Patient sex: M
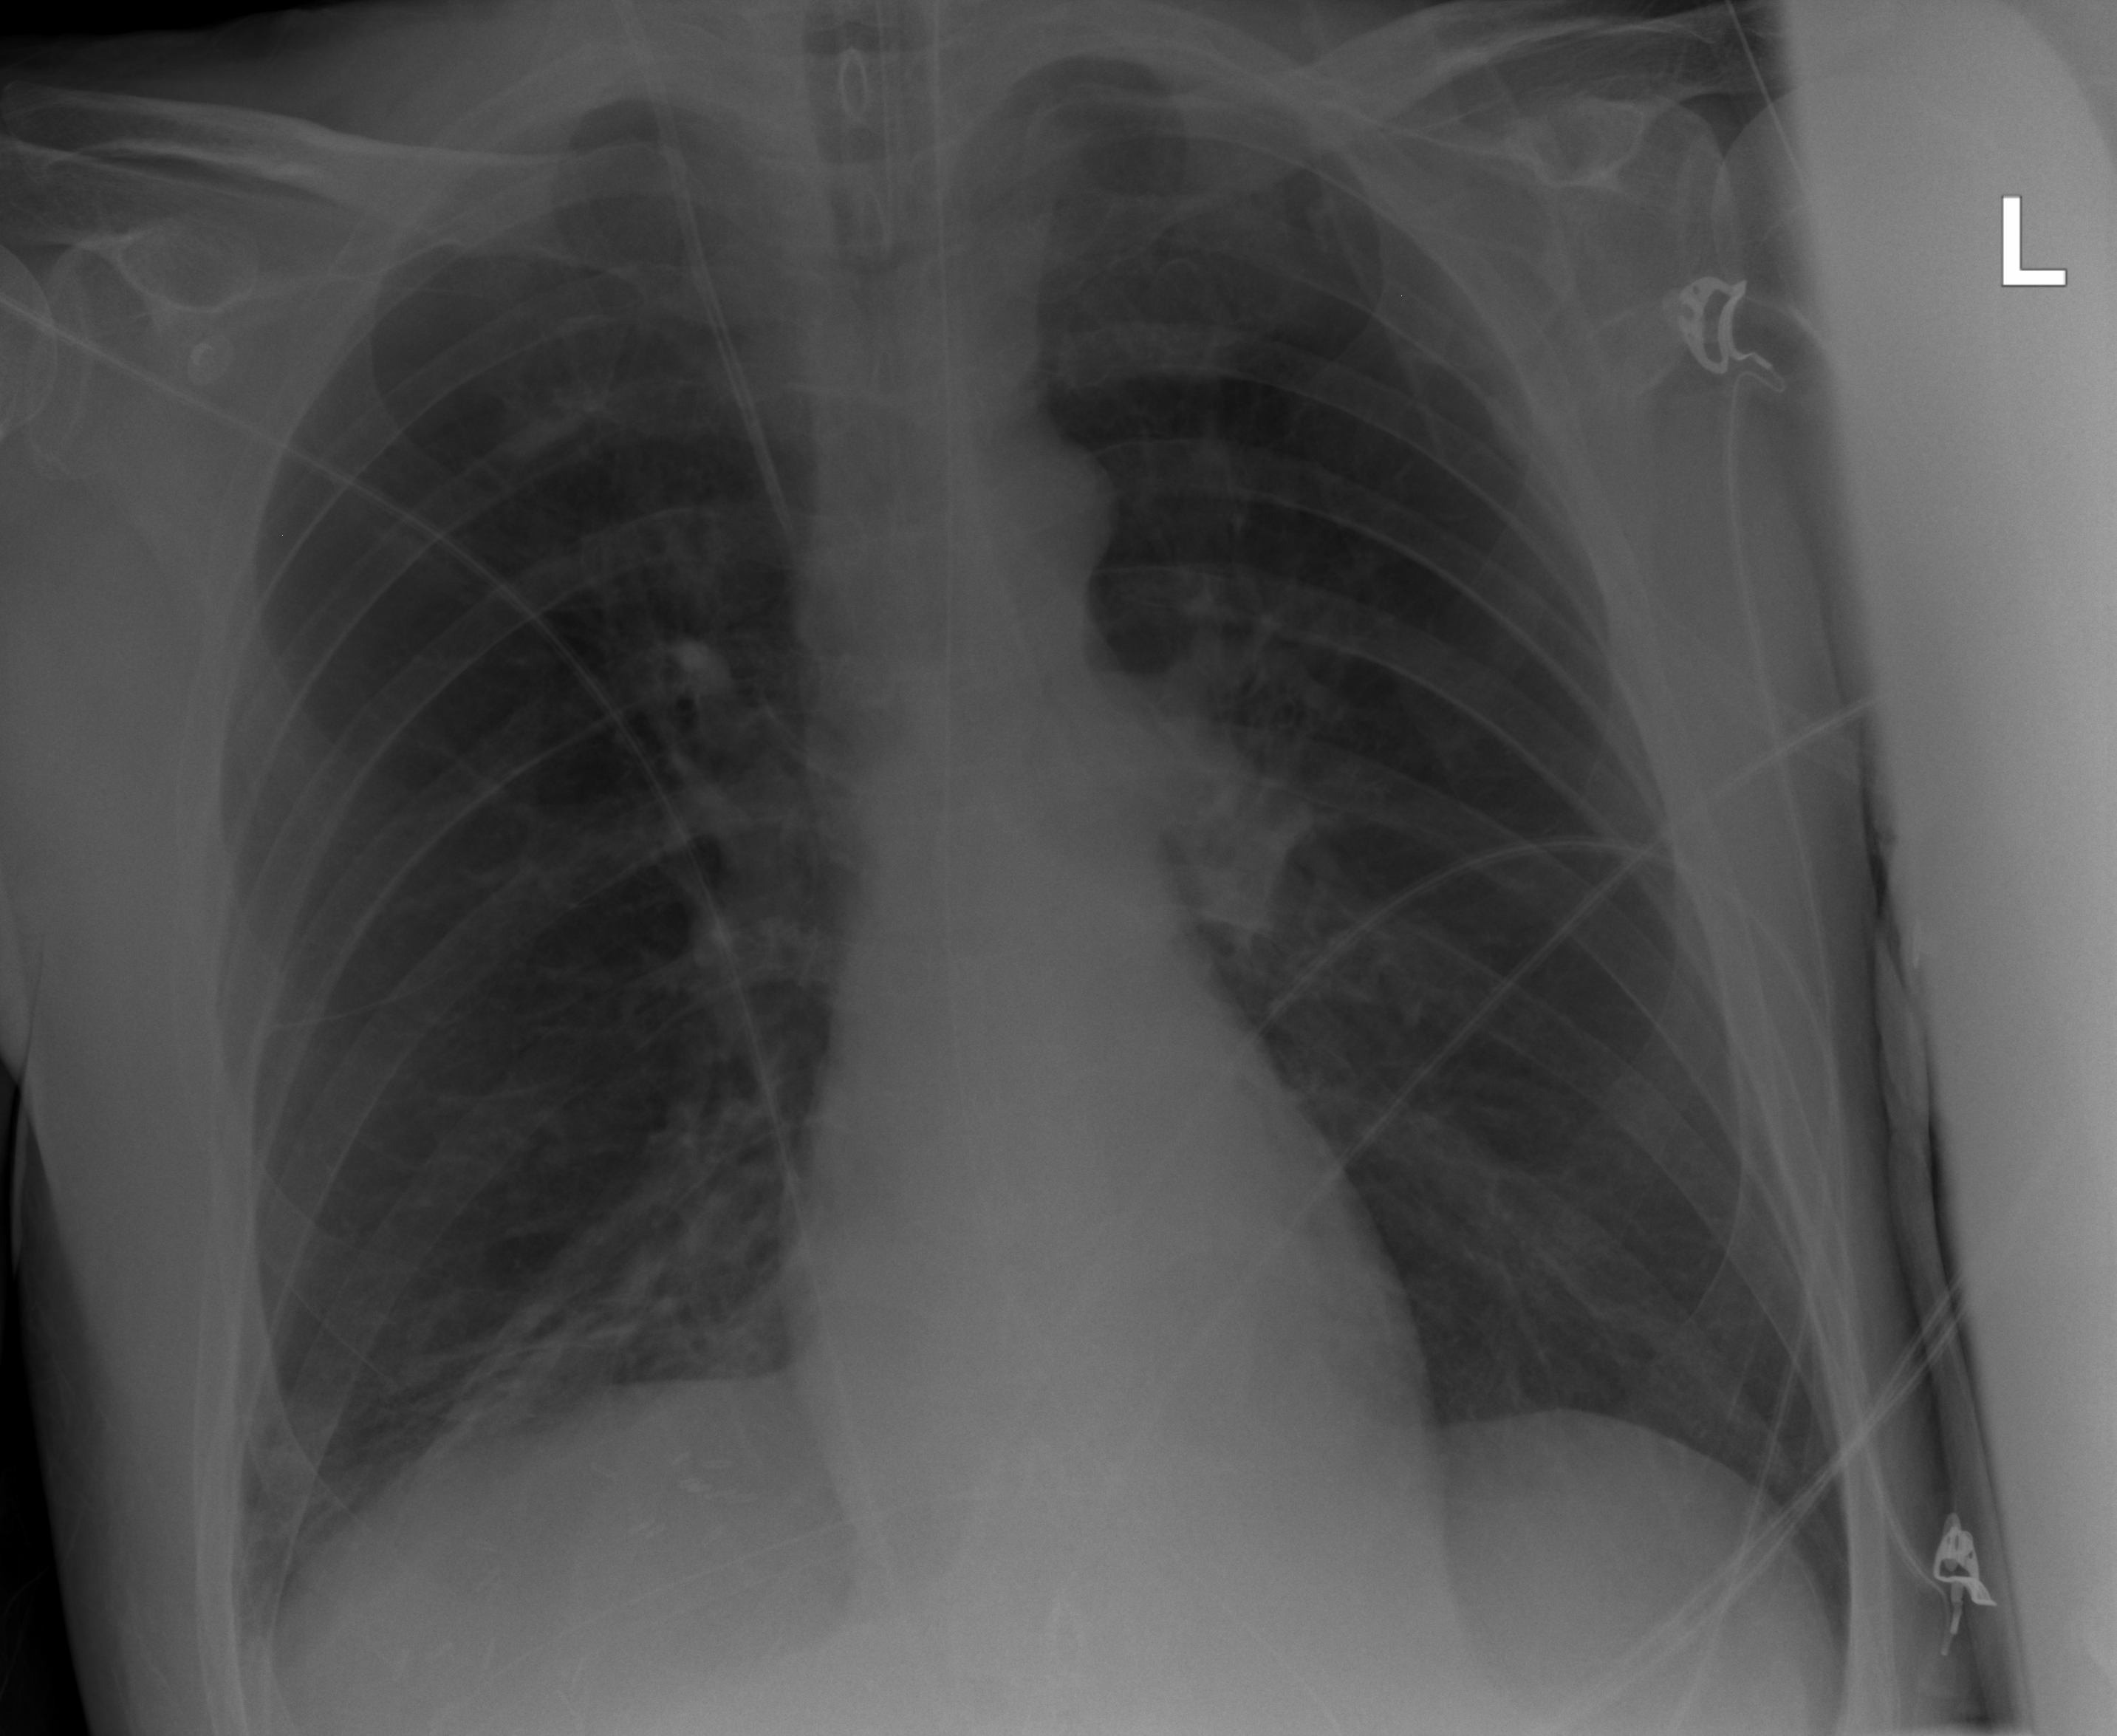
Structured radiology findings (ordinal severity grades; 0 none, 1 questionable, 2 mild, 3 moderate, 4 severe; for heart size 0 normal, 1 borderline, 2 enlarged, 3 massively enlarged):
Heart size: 0
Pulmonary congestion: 0
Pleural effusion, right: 1
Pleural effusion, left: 0
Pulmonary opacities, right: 0
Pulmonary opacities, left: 0
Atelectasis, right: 2
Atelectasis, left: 1